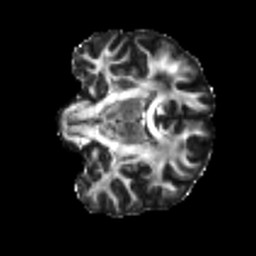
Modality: FA
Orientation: coronal
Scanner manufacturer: siemens
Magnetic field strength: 3 T
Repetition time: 4 s
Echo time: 0.0594 s